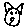
Label: cat